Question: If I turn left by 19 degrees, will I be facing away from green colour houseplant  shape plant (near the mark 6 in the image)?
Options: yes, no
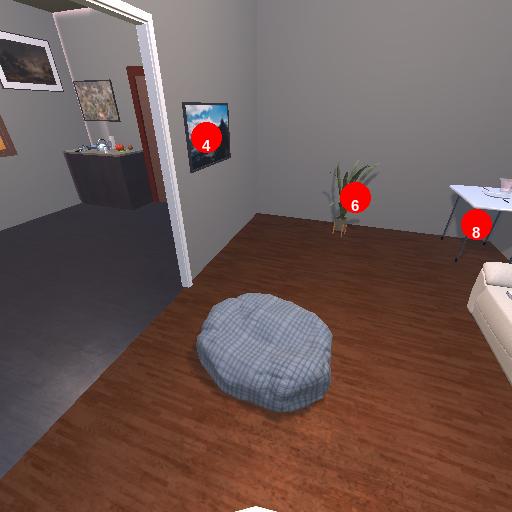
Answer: yes